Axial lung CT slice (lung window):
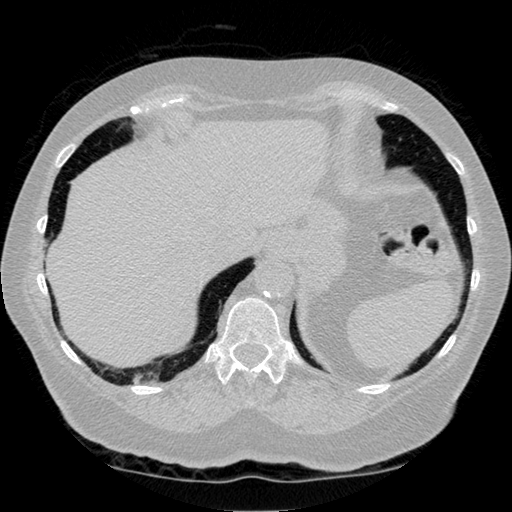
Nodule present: no